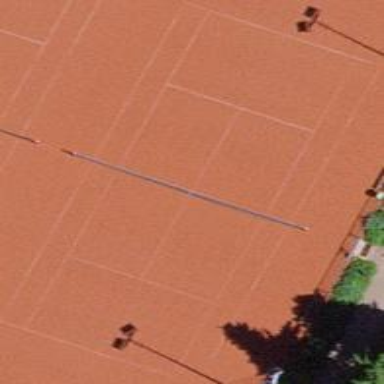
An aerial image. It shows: Tennis court on pitch.